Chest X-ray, AP view. Patient: 78 years old, sex F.
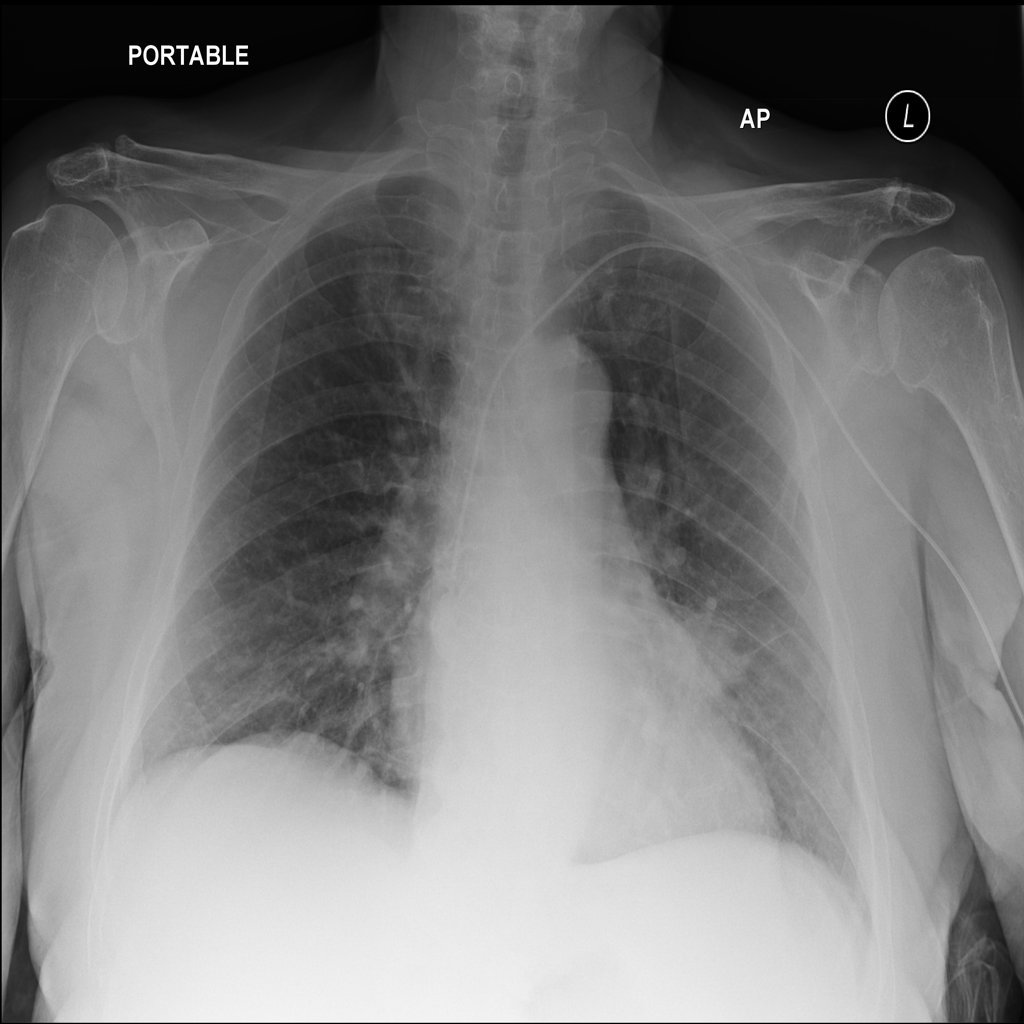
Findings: Nodule